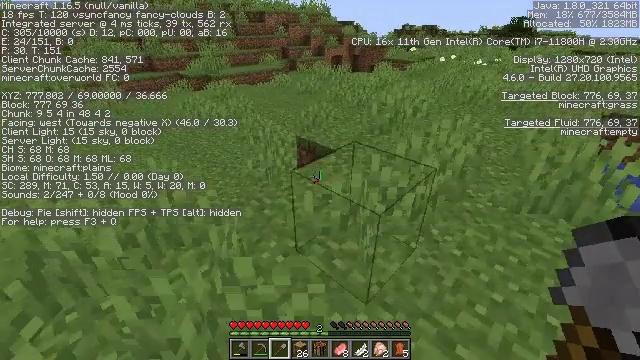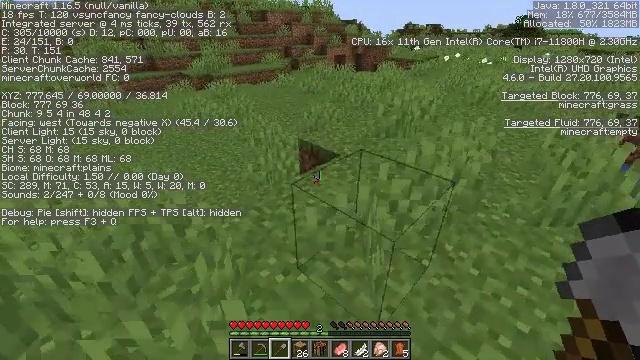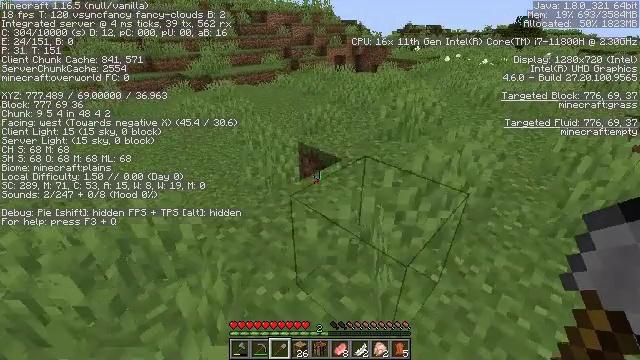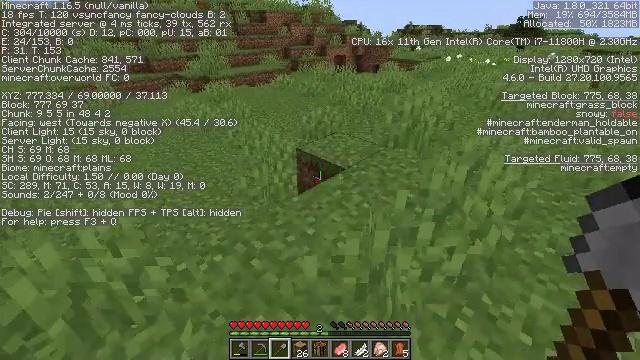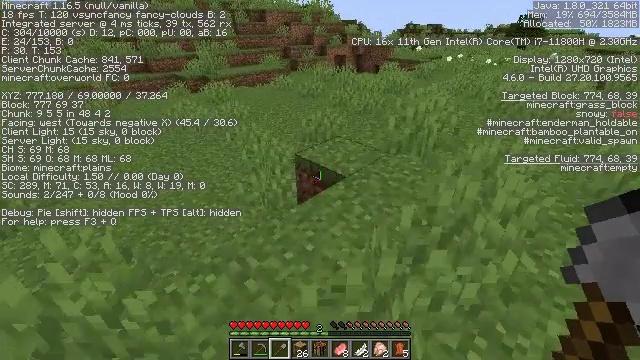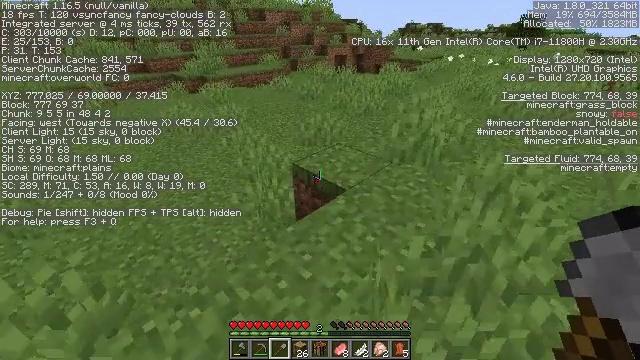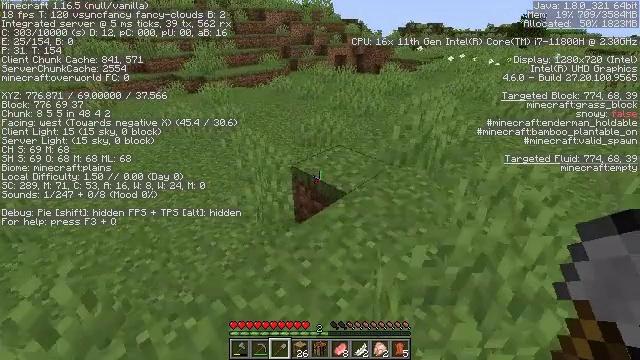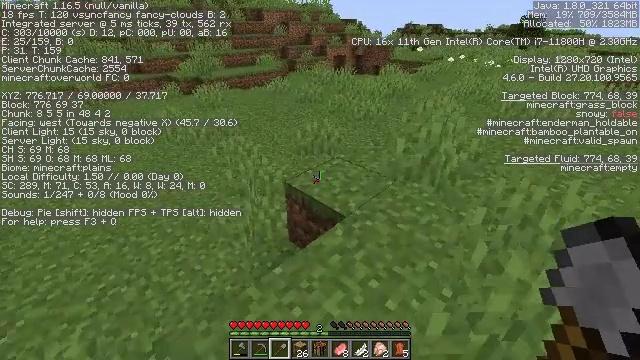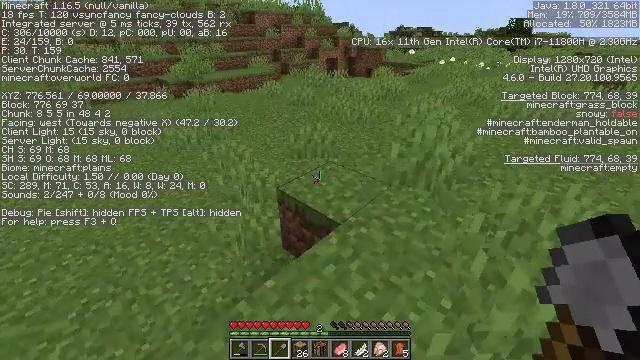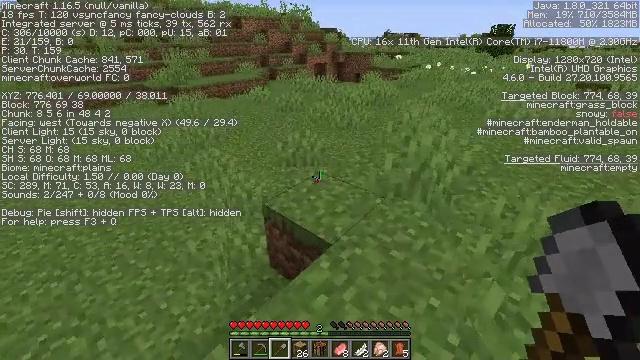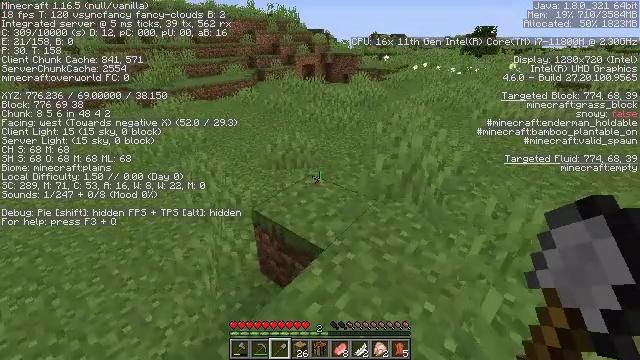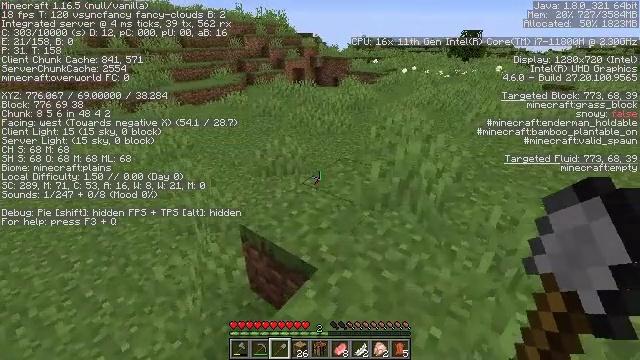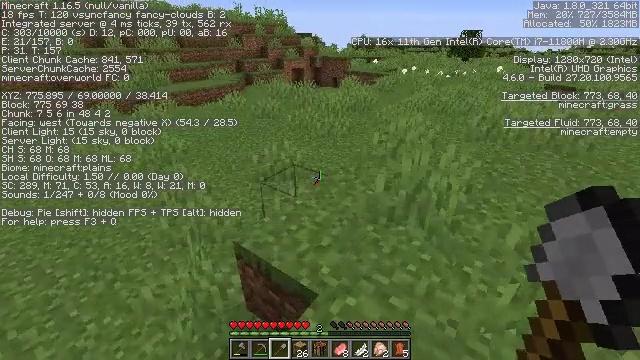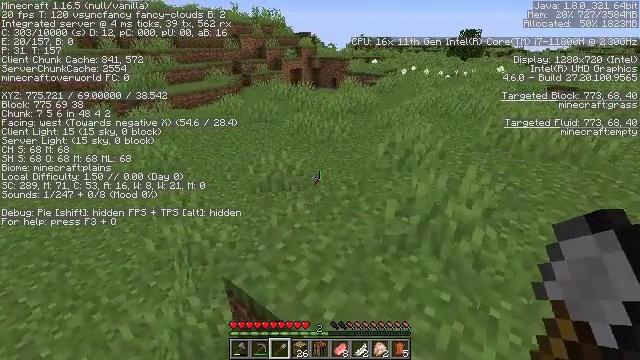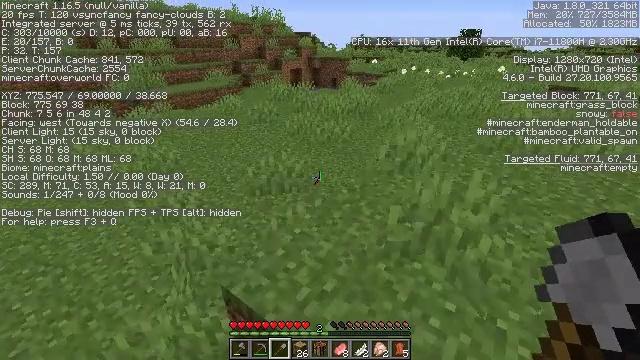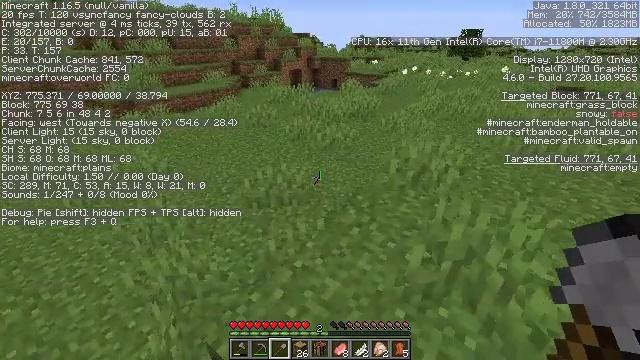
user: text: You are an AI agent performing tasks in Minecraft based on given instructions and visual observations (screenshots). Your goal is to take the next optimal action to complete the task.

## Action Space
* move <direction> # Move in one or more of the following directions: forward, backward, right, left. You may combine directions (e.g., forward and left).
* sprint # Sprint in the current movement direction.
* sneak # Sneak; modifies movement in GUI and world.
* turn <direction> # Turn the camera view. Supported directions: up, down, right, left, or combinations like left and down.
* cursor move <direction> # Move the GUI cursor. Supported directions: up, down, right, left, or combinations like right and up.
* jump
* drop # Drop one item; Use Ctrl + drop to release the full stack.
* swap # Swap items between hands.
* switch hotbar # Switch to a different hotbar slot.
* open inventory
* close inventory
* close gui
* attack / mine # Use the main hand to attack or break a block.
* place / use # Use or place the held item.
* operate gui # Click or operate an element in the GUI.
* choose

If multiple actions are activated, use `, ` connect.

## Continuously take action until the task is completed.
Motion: motion action
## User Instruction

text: Collect the grass from the surface.
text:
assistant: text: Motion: move forward
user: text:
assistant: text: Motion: move forward
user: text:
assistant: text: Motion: move forward
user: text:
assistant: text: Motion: move forward
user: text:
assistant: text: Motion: move forward
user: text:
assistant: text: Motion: move forward
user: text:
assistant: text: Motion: move forward
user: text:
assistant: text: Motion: move forward, turn right
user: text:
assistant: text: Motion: move forward, turn right
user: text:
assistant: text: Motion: move forward, turn right
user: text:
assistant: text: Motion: move forward, turn right
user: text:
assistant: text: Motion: move forward
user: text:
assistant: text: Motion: move forward
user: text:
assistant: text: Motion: move forward
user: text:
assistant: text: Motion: move forward
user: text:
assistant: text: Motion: move forward
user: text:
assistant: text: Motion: move forward
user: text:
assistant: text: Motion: move forward
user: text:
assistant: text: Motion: move forward
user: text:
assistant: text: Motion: move forward
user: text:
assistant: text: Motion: move forward
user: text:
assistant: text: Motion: move forward
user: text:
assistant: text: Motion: move forward
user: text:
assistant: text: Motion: move forward
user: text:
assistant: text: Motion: move forward and move left
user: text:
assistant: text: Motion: move forward and move left
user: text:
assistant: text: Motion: move forward and move left, turn left
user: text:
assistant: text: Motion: move forward and move left, turn left and down
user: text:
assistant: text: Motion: move forward and move left, turn left
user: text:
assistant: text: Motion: move forward, turn right